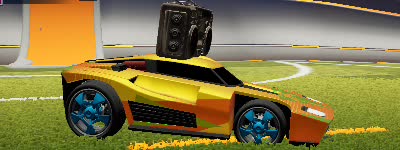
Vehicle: breakout